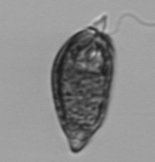
Label: Prorocentrum_micans